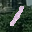
Label: 1